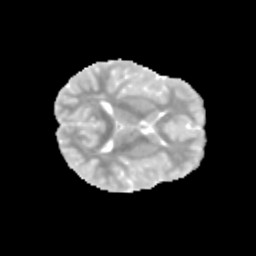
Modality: MD
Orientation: axial
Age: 12
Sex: female
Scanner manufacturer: siemens
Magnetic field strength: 3 T
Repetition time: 3.8 s
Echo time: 0.07 s